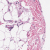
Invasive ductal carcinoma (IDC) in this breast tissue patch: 0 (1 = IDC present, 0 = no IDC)